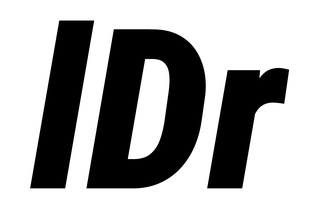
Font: Roboto-Italic_Condensed_Black_Italic